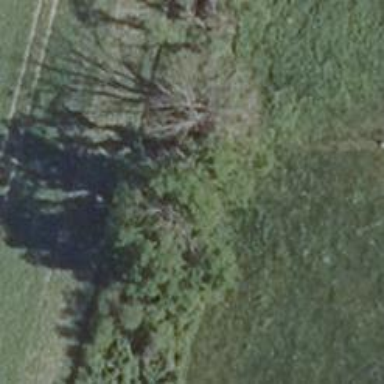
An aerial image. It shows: Row of trees in natural setting.